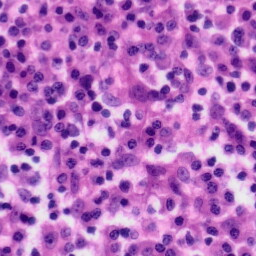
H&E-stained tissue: Tonsil